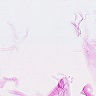
Metastatic tissue present: no